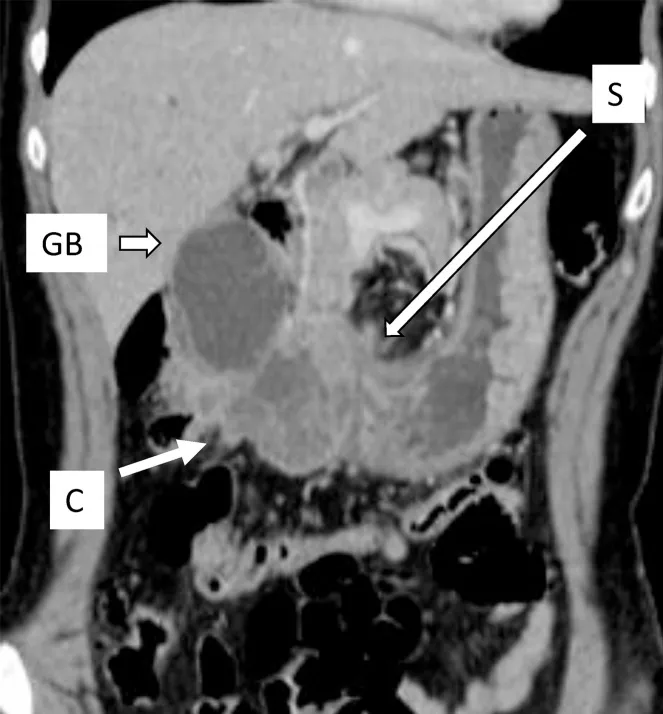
Enhanced CT taken 7 years prior showed the gall bladder (GB) carcinoma (arrow) involving the stomach (S) and right side transverse colon (C), which was resected en bloc.
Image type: radiology (ct)